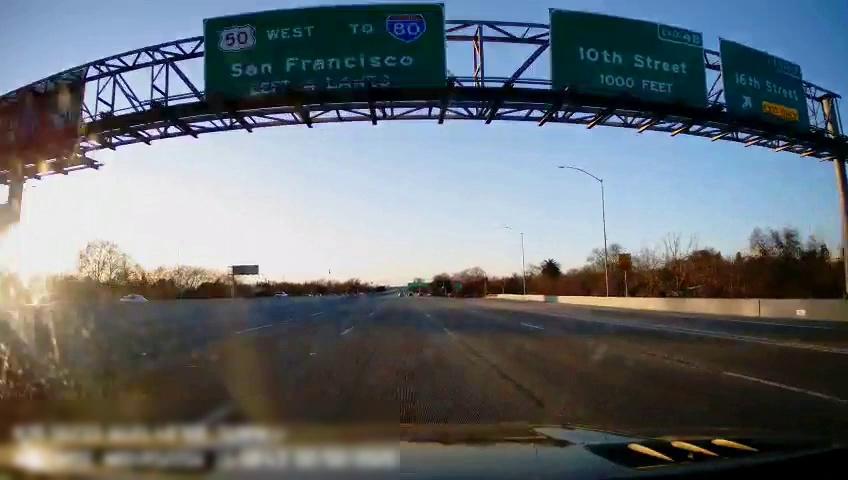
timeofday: Day
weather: Sunny
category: Drivable Space
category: Vehicles | Car
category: Vehicles | Car
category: Lanes | Current Lane
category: Lanes | Current Lane
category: Lanes | Alternate Lane
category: Lanes | Alternate Lane
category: Traffic | Signs
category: Traffic | Signs
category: Traffic | Signs
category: Traffic | Signs
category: Traffic | Signs